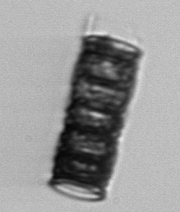
Label: Paralia_sulcata